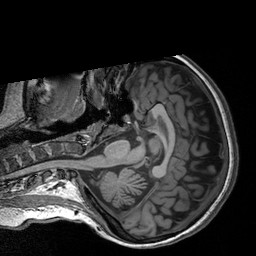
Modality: T1w
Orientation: axial